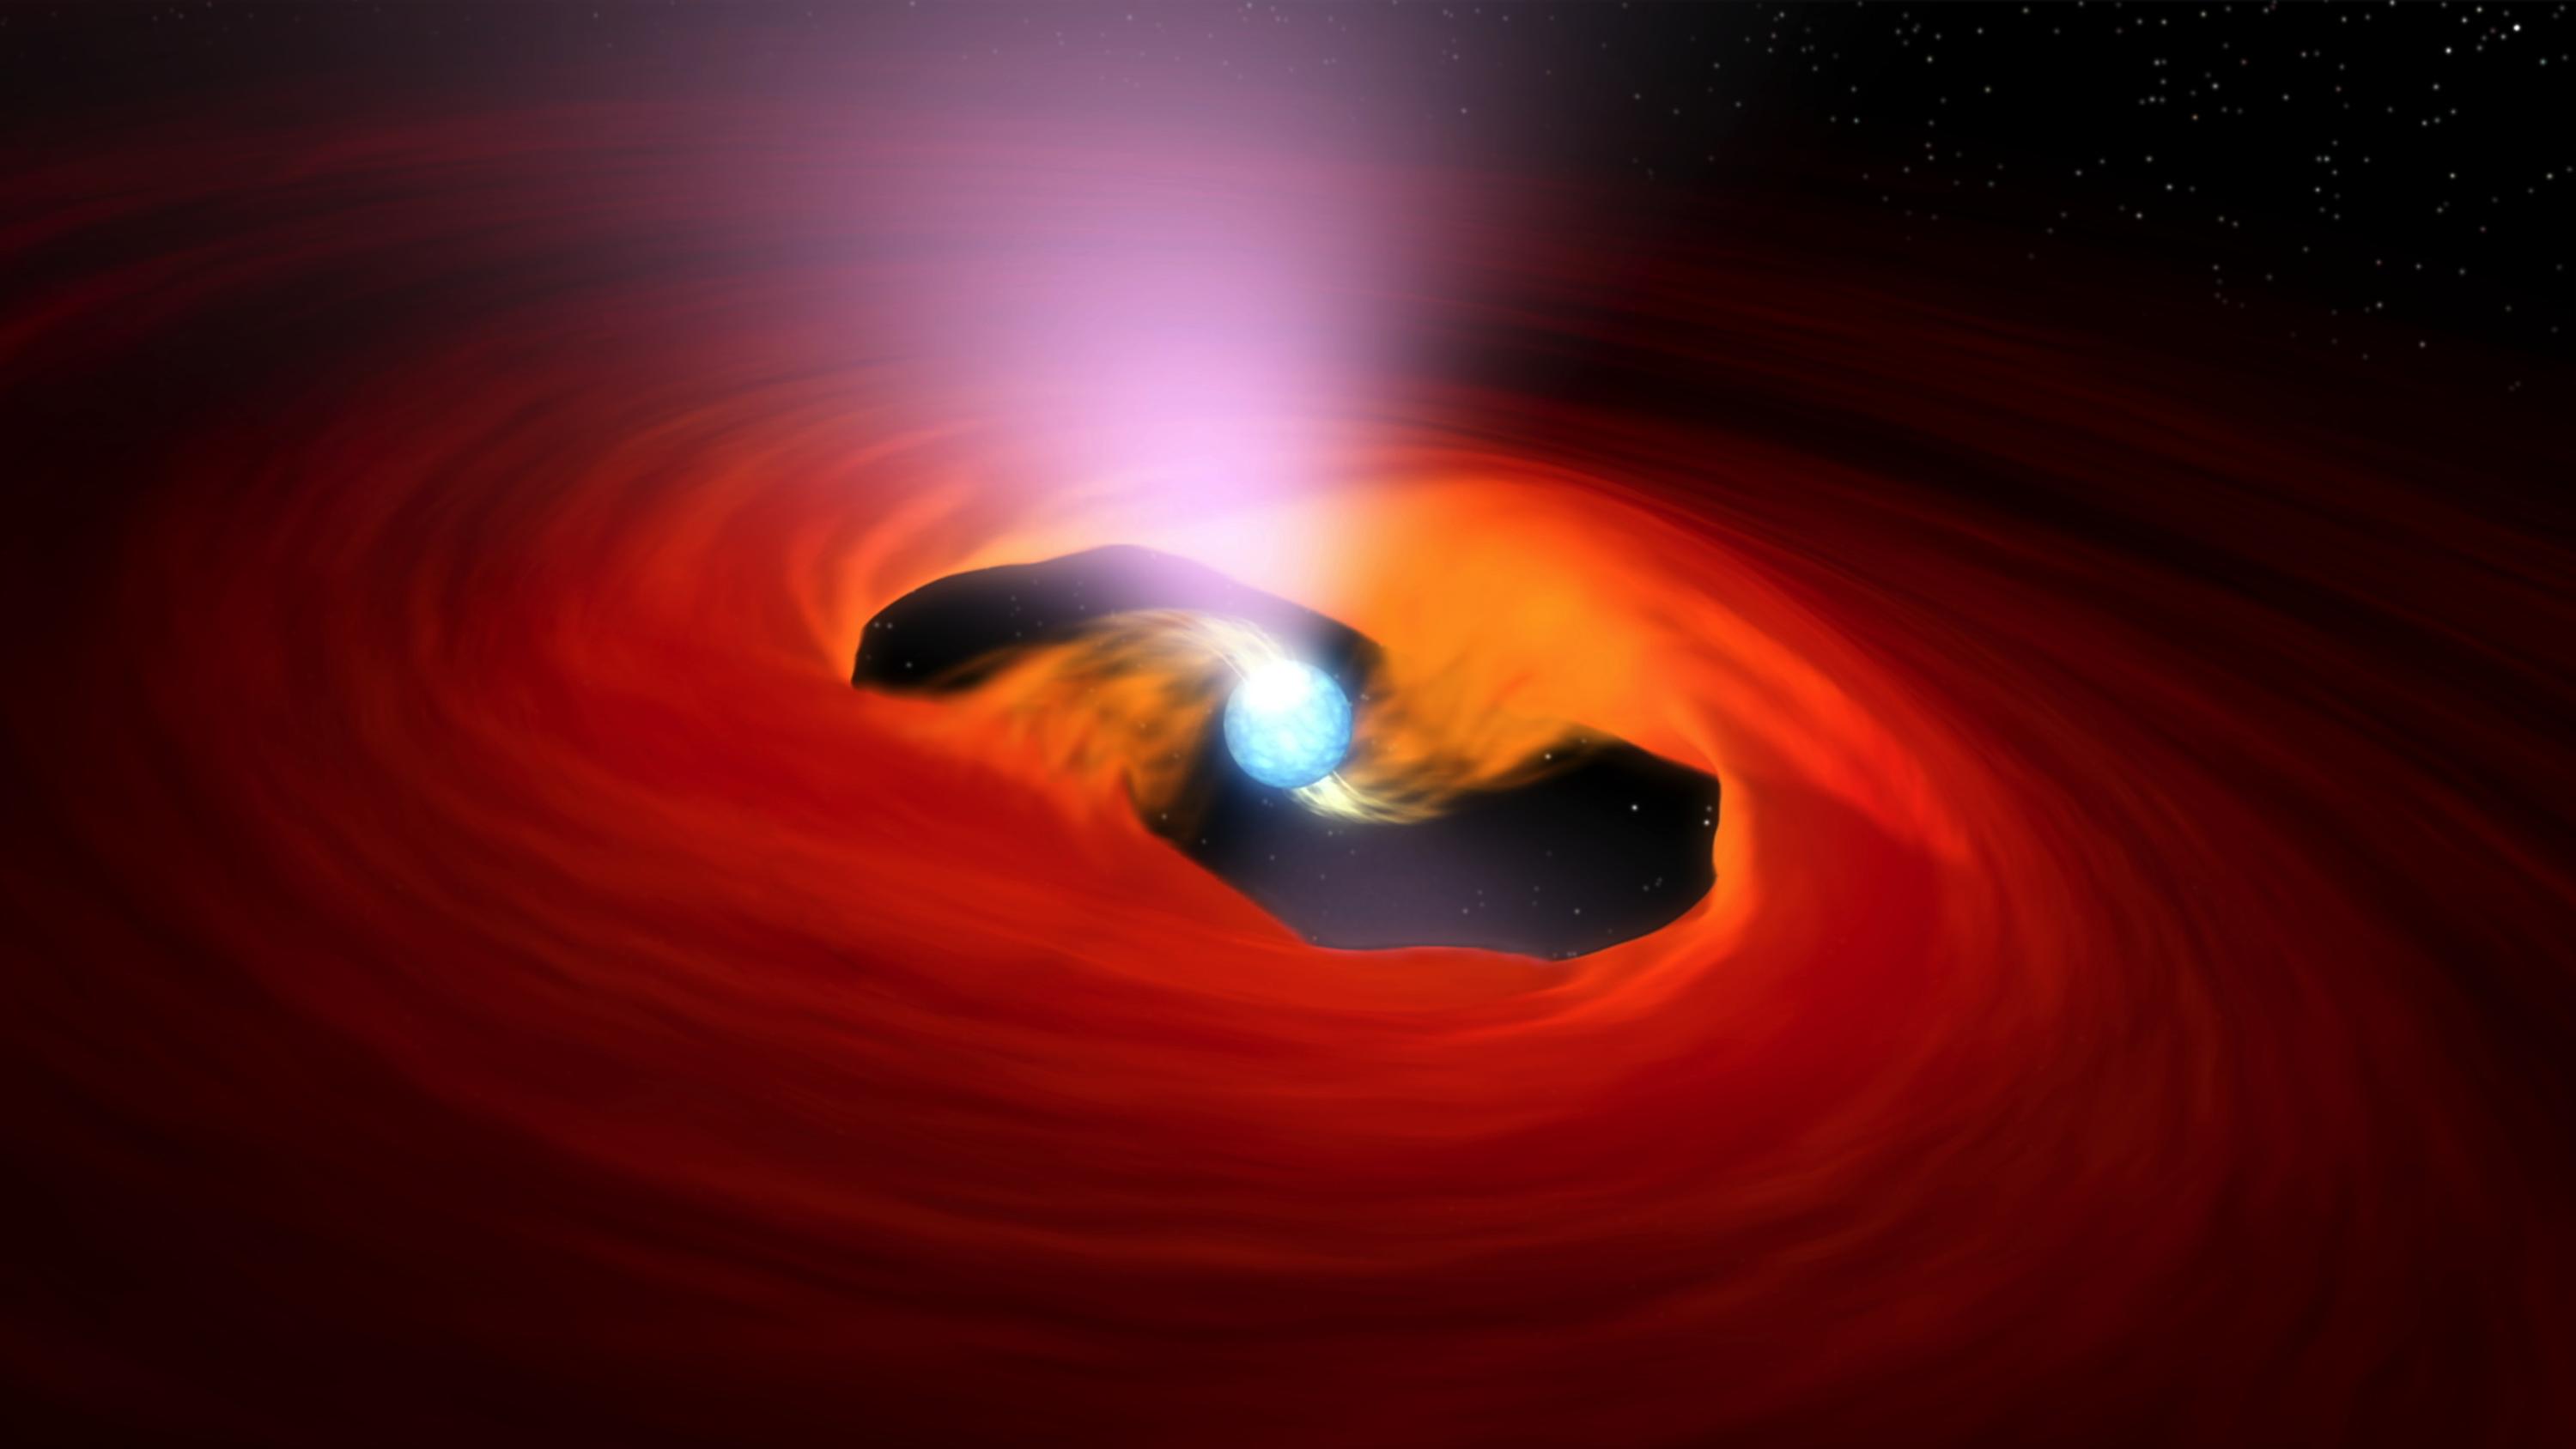
Beacons of X-ray Light Animation NuSTAR